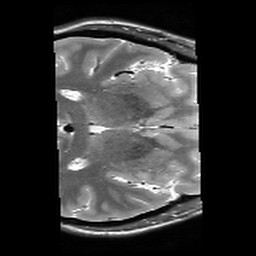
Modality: T2w
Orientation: axial
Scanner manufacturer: siemens
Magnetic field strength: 3 T
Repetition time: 9.86 s
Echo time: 0.05 s